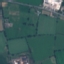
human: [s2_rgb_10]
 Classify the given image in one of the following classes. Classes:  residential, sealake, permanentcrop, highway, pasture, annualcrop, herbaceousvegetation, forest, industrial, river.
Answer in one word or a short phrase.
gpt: Pasture